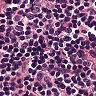
Metastatic tissue present: no